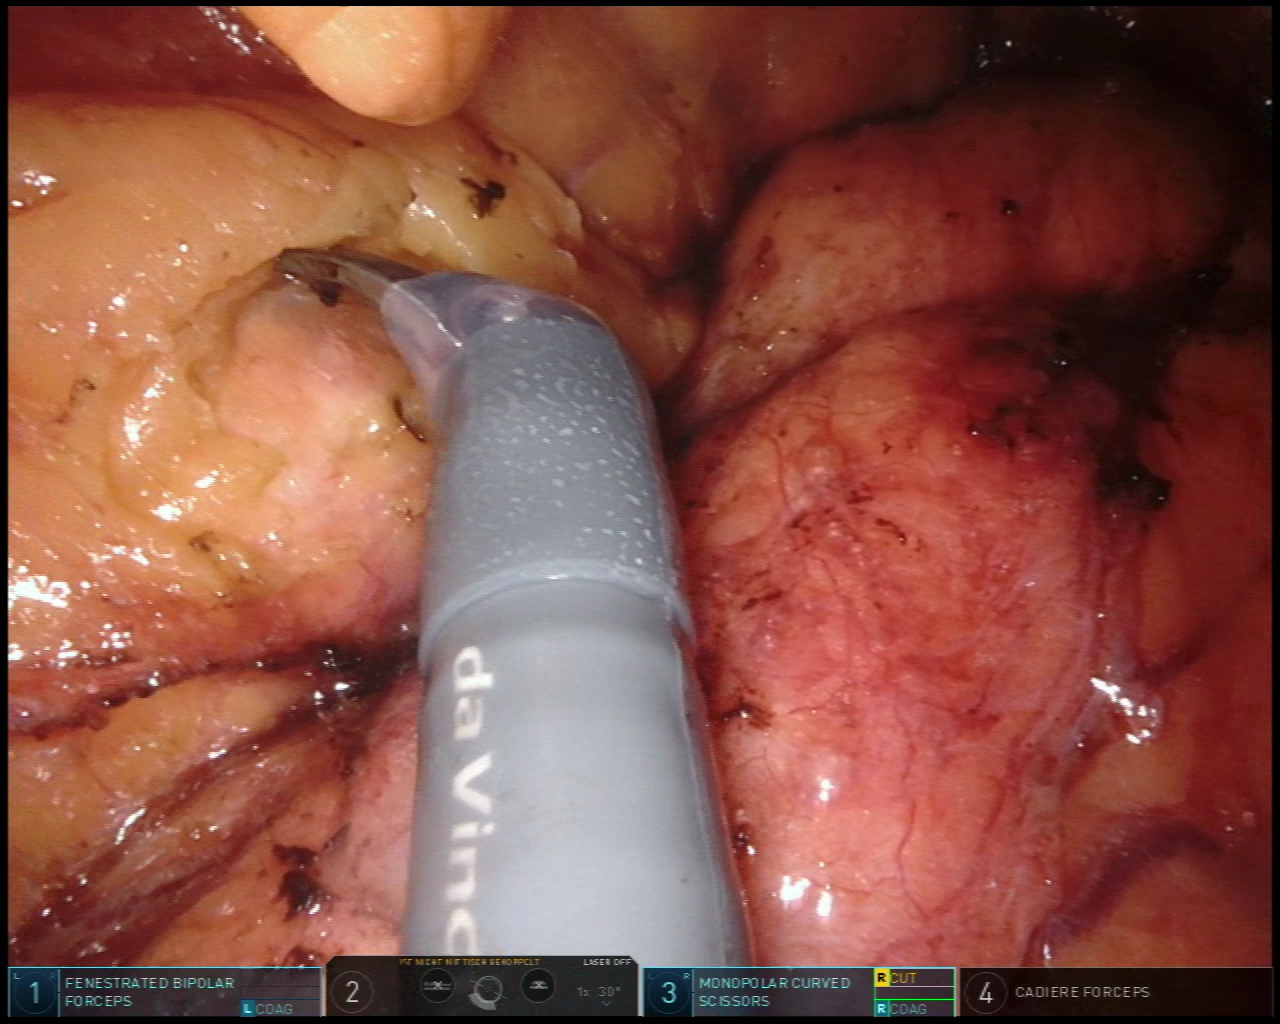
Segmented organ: pancreas
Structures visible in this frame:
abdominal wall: no
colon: no
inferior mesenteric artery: no
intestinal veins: no
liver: no
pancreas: yes
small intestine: no
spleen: no
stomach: no
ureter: no
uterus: no
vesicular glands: no